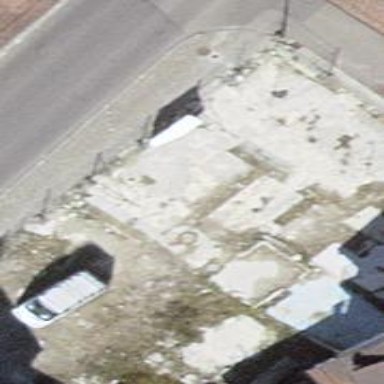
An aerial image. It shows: Damaged building.